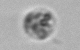
Label: Amoeba